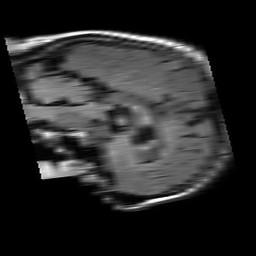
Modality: FLAIR
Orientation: sagittal
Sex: male
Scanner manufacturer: philips
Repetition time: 11 s
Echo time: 0.125 s